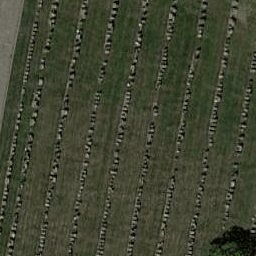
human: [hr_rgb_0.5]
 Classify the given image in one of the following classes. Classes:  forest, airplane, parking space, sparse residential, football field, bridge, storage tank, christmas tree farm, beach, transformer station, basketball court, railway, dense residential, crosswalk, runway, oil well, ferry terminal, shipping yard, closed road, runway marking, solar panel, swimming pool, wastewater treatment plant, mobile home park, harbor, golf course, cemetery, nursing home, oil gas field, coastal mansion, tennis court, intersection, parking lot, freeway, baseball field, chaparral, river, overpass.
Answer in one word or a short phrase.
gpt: cemetery